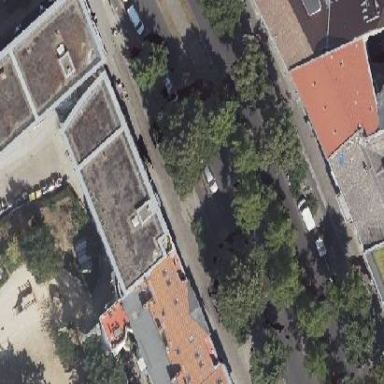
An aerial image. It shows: Residential apartments building.